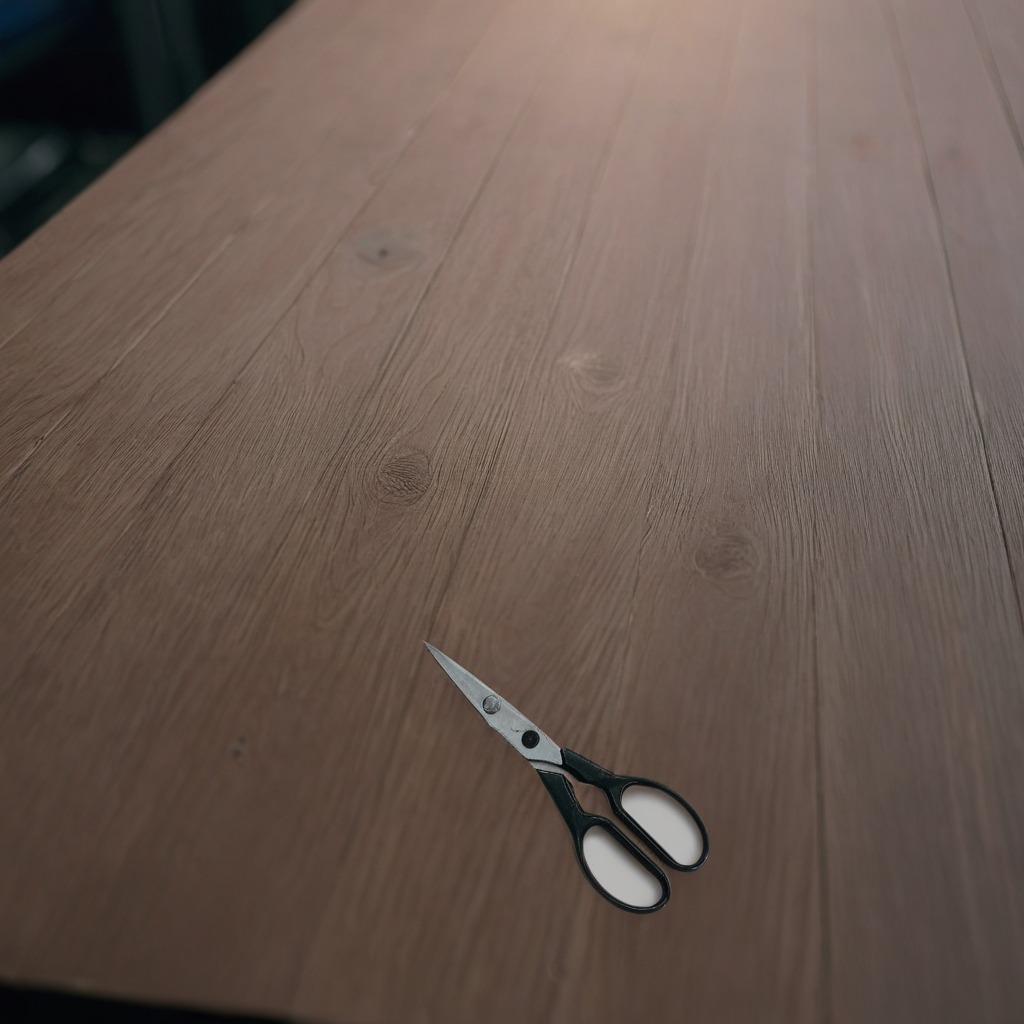
A scissor lying on the old table in the small garage at twilight.